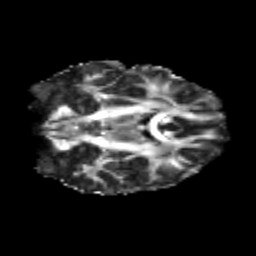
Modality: FA
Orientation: coronal
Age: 19
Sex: female
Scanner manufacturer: siemens
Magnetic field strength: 3 T
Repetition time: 3.5 s
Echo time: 0.125 s